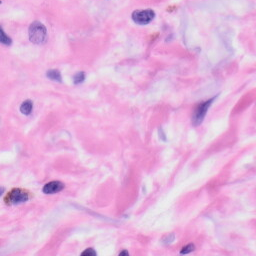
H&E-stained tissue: Skin